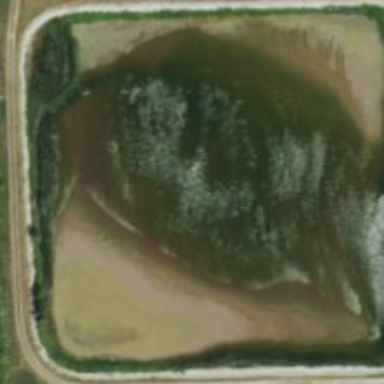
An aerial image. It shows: Detention basin with water.